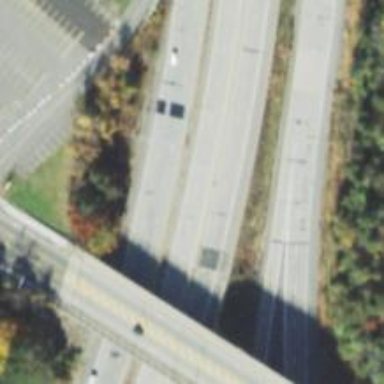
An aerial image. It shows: Asphalt road with primary link designation.